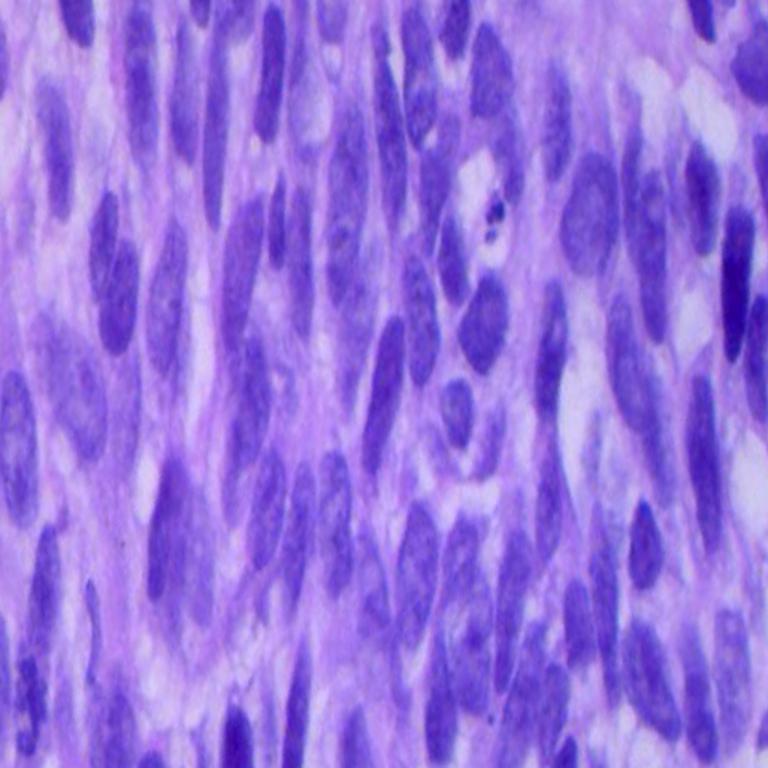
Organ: lung
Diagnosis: squamous carcinomas